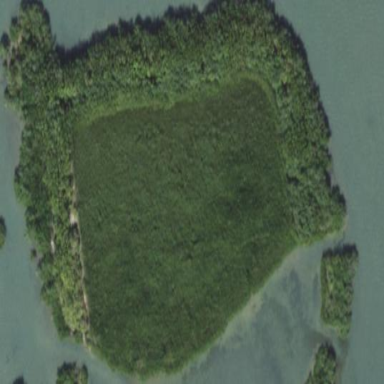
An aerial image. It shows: Islet.